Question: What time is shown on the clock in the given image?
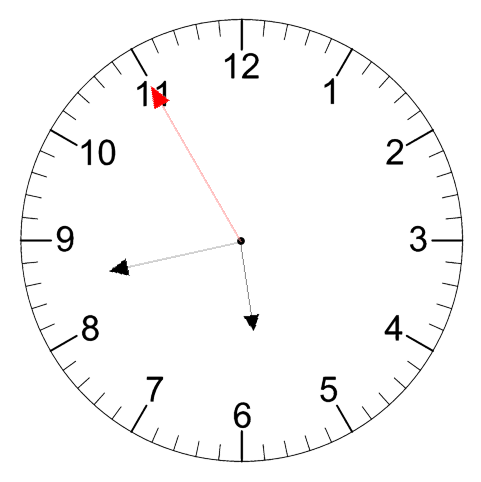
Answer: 05:42:55